Interaction volume radius: 10 \u00c5
Interaction volume height: 10 \u00c5
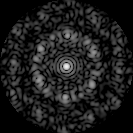
Disorder parameter: 0.6582